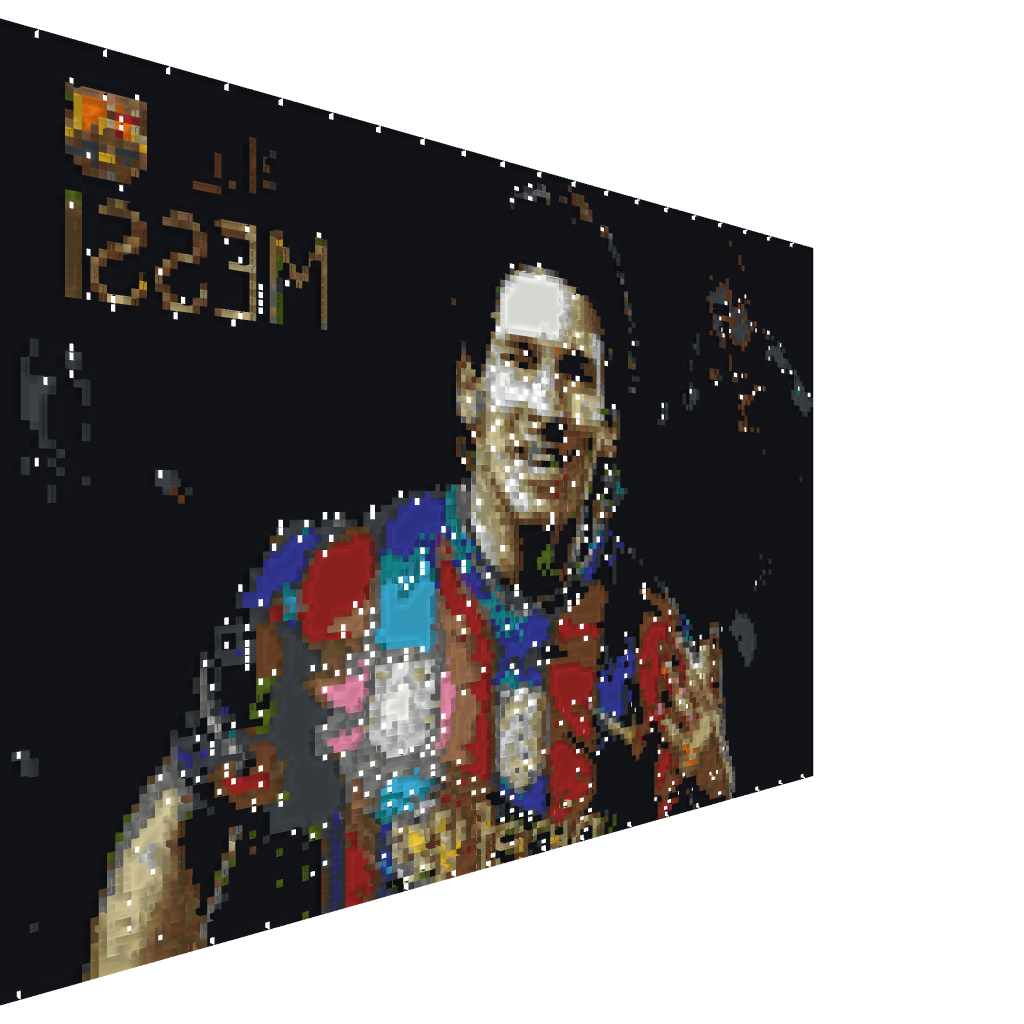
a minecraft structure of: Messi F.C Barcelona